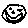
Label: smiley face